Interaction volume radius: 10 \u00c5
Interaction volume height: 15 \u00c5
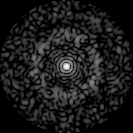
Disorder parameter: 0.8347